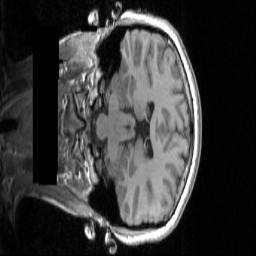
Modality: T1w
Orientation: coronal